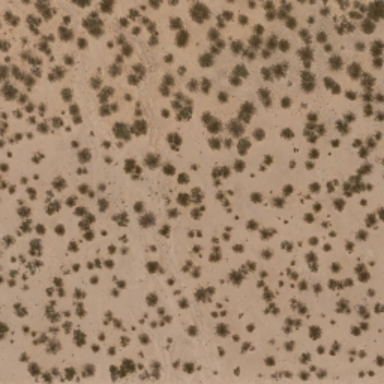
This is a chaparral .